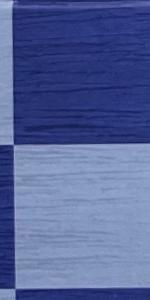
Label: Empty